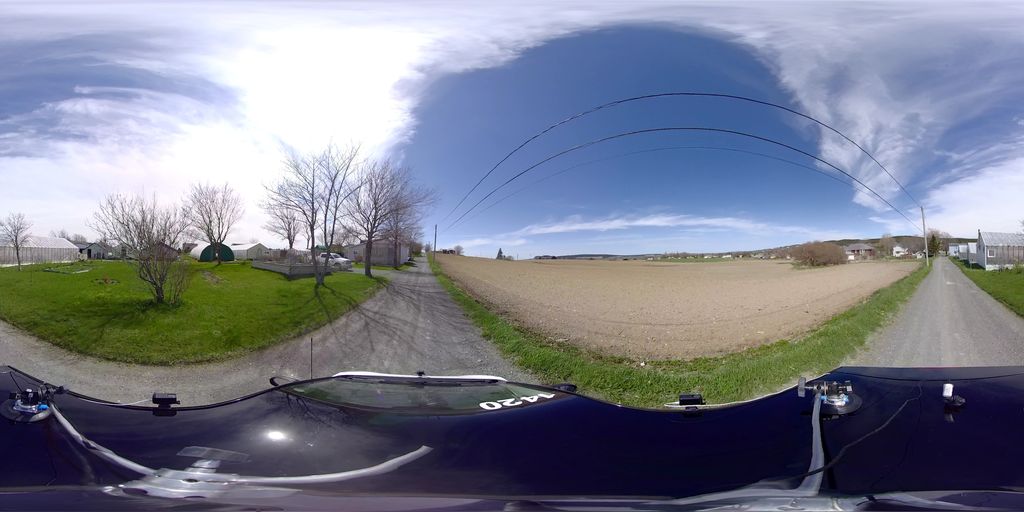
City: st_johns